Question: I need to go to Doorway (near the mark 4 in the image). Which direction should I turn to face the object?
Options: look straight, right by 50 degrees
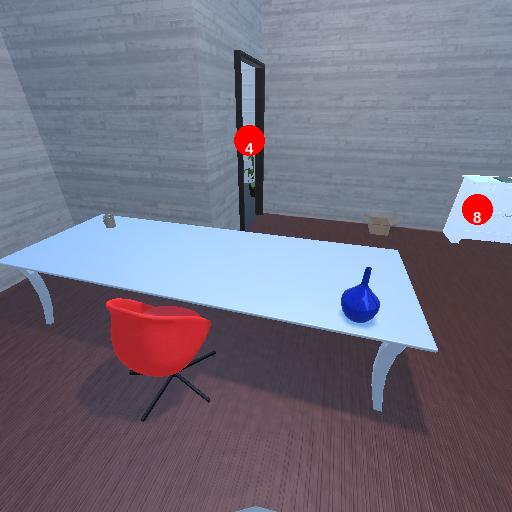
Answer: look straight